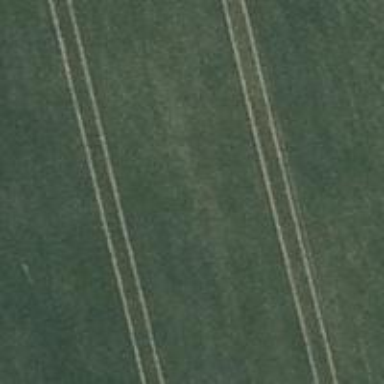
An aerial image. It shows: Grassy track with grade 5 track type.